Question: I am facing a really weird problem in implementing in-app purchasing for WP8. I create a WP8 solution from one of the standard templates and begin following <URL>, which states this code to begin retrieving the products:
'''
// First, retrieve the list of some products by their IDs.
ListingInformation listings = await CurrentApp.LoadListingInformationByProductIdsAsync(new string[] { "Bag of 50 gold", "Bag of 100 gold" });
'''
And here is how I have it in my test solution:
'''
IEnumerable<string> productIDs = new List<string>() {"Bag of 50 gold", "Bag of 100 gold"};
ListingInformation listings = await CurrentApp.LoadListingInformationByProductIdsAsync(productIDs);
'''
And here is the error that VS2012 gives me:

I typed it below since the image is hard to read:
> 'System.Collections.Generic.IEnumerable [mscorlib,
Version=2.0.5.0, Culture=neutral, PublicKeyToken=7cec85d7bea7798e]' is
not assignable to parameter type
'System.Collections.Generic.IEnumerable [System.Runtime,
Version=4.0.0.0, Culture=neutral, PublicKeyToken=b03f5f7f11d50a3a]'
The project template references '.NET for Windows Phone' & 'Windows Phone'.
I have not encountered such an error before and have not found any help through search.
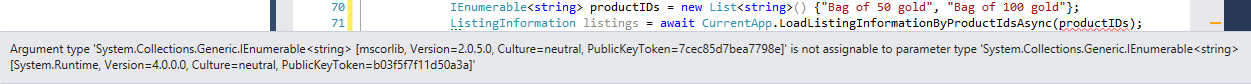
Answer: This is a Resharper problem. Install Resharper 8.2.1 RC (<URL>